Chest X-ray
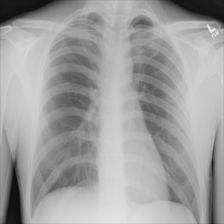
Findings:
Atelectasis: negative
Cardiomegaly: negative
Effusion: negative
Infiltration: negative
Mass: negative
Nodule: negative
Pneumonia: negative
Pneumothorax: negative
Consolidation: negative
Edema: negative
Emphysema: negative
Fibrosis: negative
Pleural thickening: negative
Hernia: negative